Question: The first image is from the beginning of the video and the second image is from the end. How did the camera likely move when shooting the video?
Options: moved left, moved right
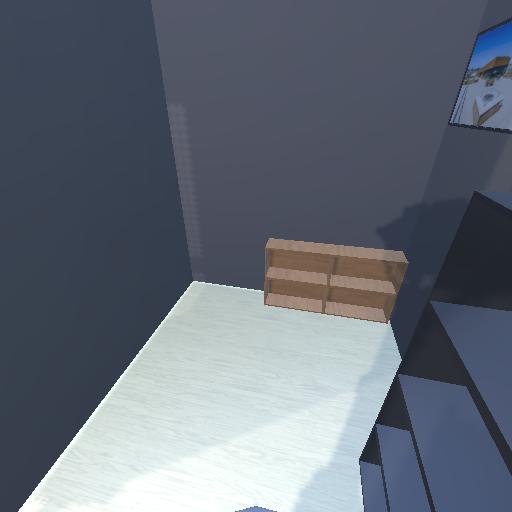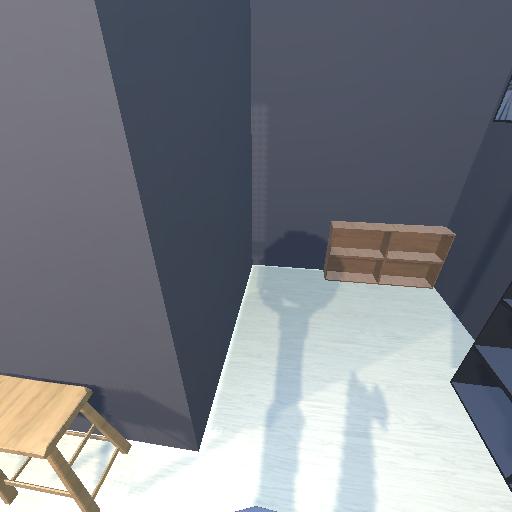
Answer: moved left